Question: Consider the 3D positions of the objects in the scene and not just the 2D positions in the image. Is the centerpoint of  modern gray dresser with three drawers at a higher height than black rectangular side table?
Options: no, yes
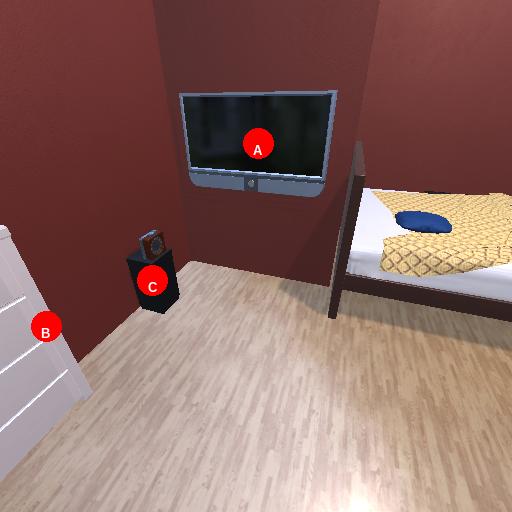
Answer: no